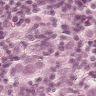
Metastatic tissue present: yes